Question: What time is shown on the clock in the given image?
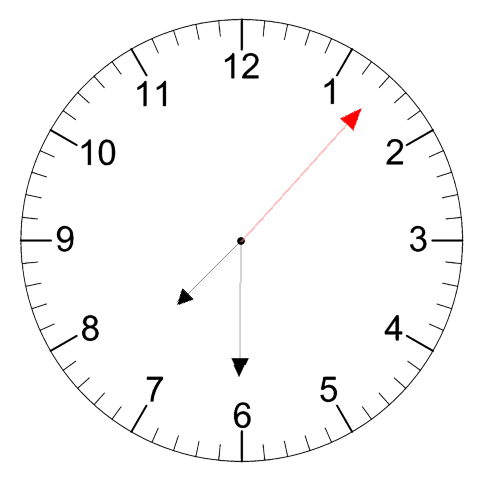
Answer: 07:30:07